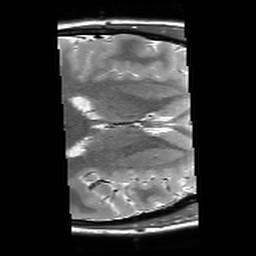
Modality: T2starw
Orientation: axial
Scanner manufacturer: siemens
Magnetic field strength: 3 T
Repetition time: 8.1 s
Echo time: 0.05 s